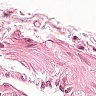
Metastatic tissue present: no